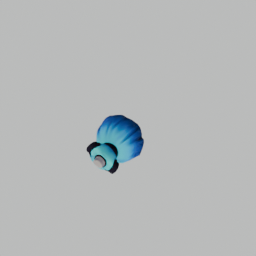
Label: people